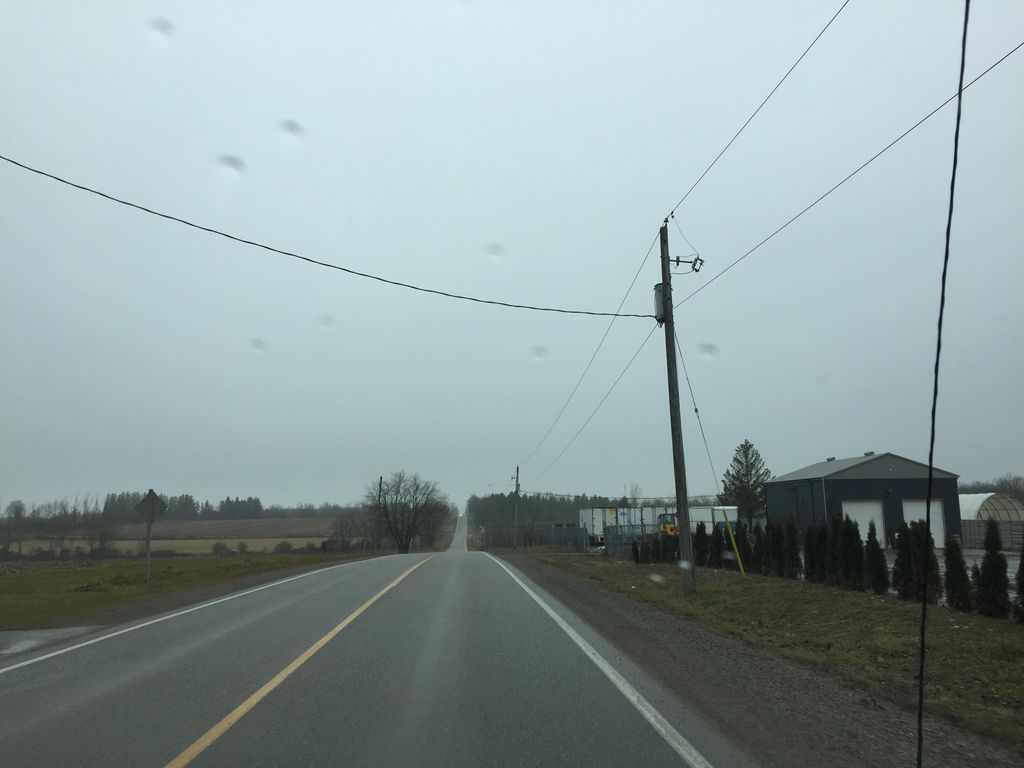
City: kitchener-waterloo